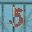
Label: 5